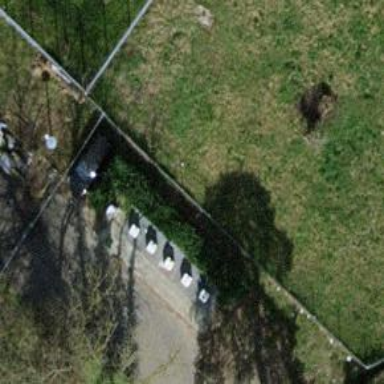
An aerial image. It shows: Recycling container at amenity designated for recycling.